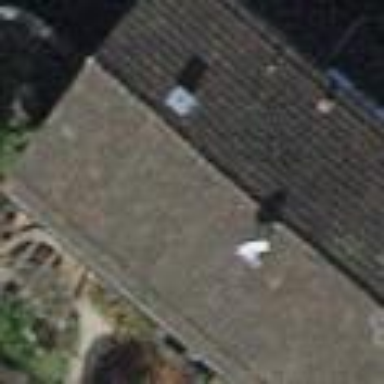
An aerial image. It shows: Semidetached house.